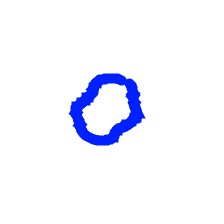
Shape: circle